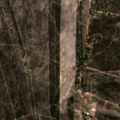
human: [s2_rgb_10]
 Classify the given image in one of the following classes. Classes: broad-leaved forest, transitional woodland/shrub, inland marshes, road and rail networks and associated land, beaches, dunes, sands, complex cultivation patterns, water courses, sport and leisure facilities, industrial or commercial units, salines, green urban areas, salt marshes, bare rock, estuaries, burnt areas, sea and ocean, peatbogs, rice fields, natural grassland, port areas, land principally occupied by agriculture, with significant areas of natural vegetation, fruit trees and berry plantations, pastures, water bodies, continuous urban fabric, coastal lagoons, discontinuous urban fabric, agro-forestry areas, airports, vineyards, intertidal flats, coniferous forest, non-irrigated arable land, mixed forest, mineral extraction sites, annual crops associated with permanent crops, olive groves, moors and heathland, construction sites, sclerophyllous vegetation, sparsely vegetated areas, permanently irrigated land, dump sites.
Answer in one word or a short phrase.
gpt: continuous urban fabric